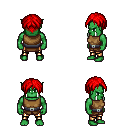
a pixel art fantasy rpg character, male body template, orc, green skin, leather chest armor, gold greaves, red parted hairstyle, four views (front, back, left, right), 2x2 character sprite sheet, small pixel art, hard edges, no anti-aliasing